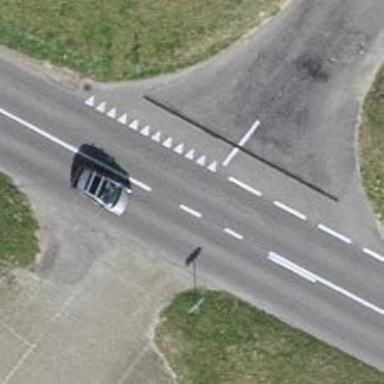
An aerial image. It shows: Road serving as parking aisle.